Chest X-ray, PA view. Patient: 69 years old, sex M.
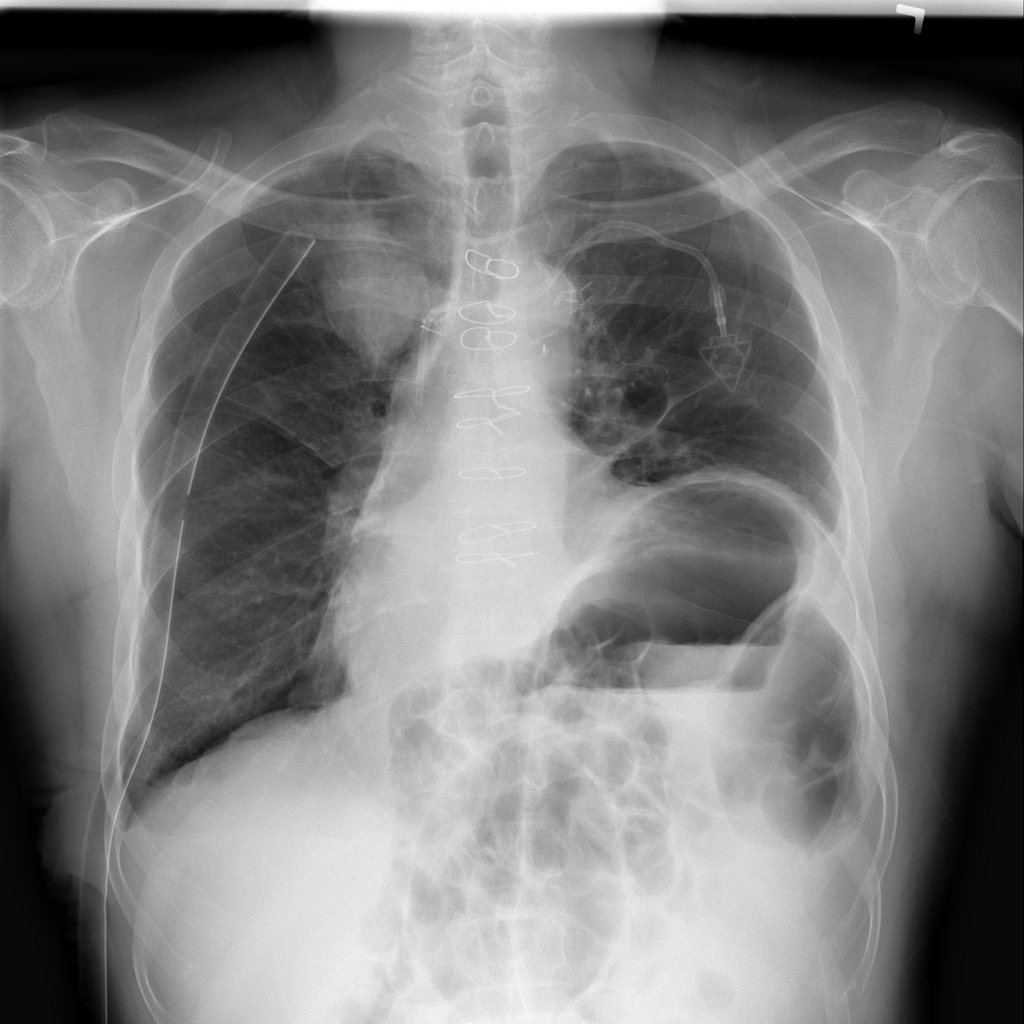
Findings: Mass